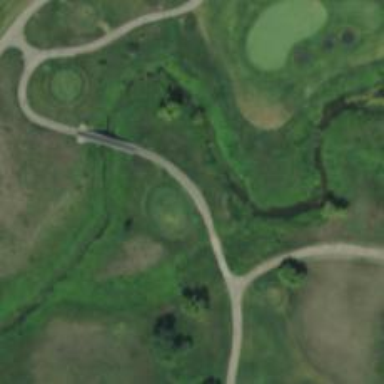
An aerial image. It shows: Pathway for golfing.